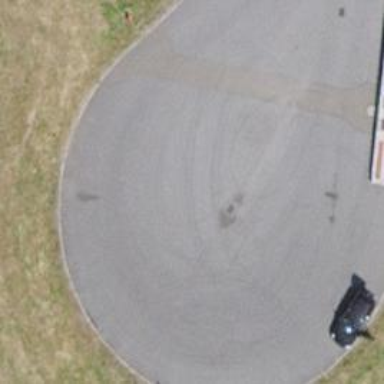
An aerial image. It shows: Turning loop on the road.